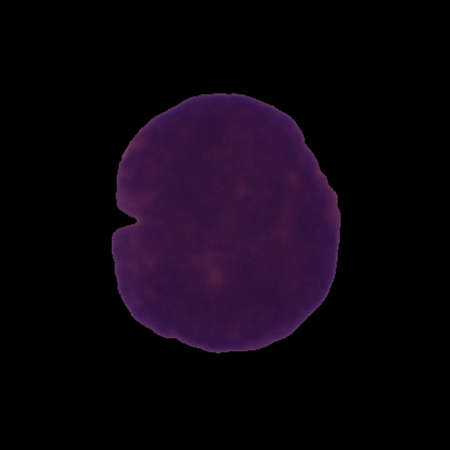
Label: cancer